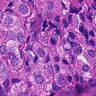
Metastatic tissue present: yes